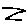
Label: zigzag